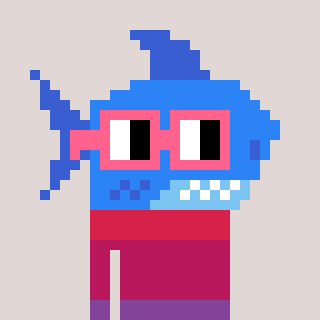
a pixel art character with square pink glasses, a shark-shaped head and a teal-colored body on a warm background